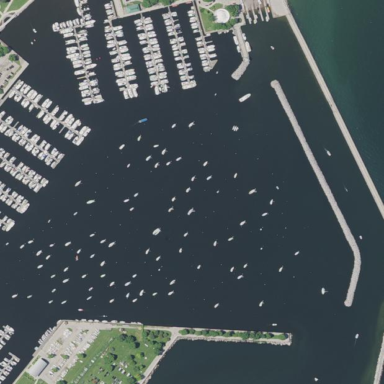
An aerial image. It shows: Marina on leisure land.